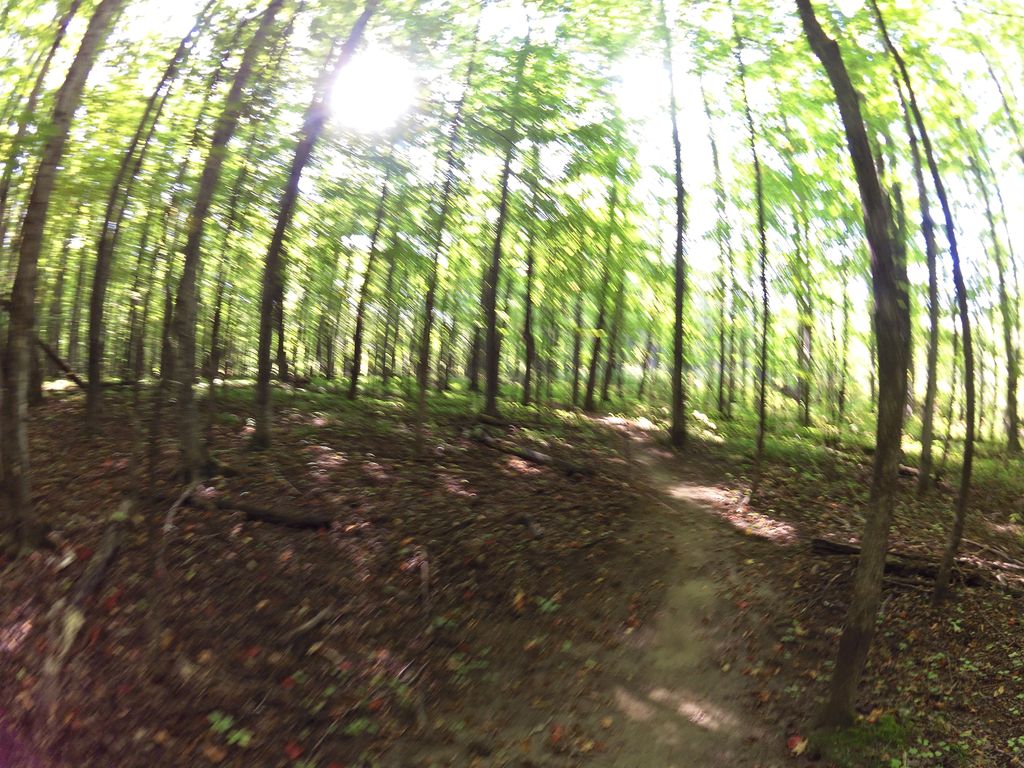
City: ottawa-gatineau